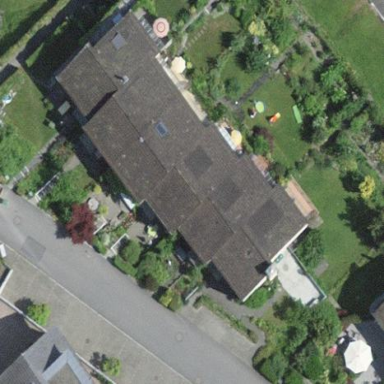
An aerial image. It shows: Detached building.